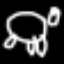
Label: frog